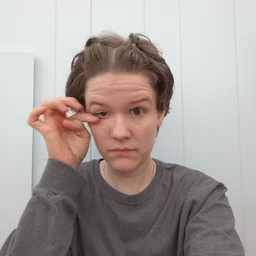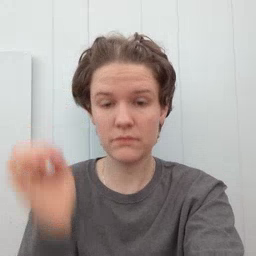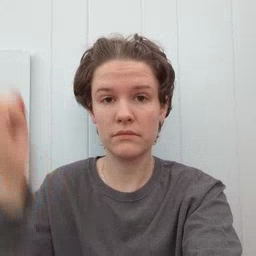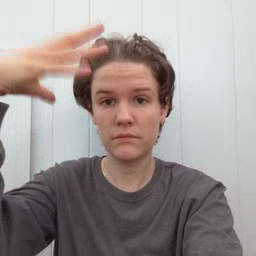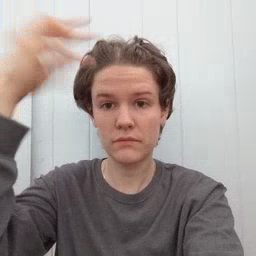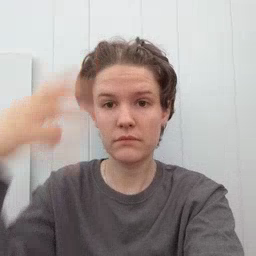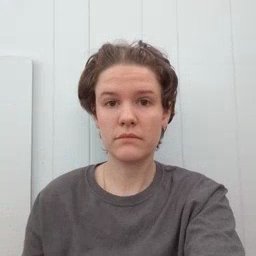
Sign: shower